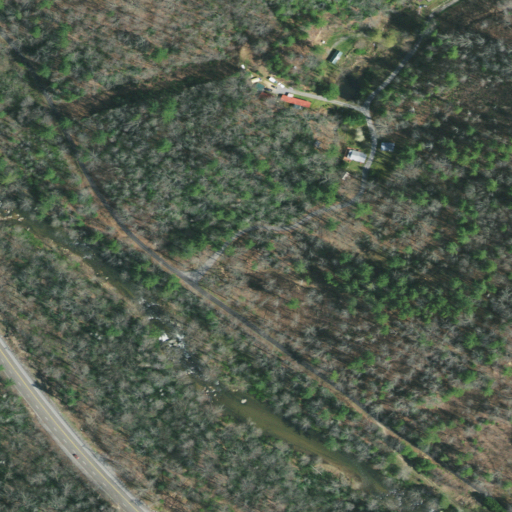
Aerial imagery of valley in Tennessee named Whitehead Hollow containing mixed forest, open development, deciduous forest, and low intensity development